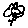
Label: flower